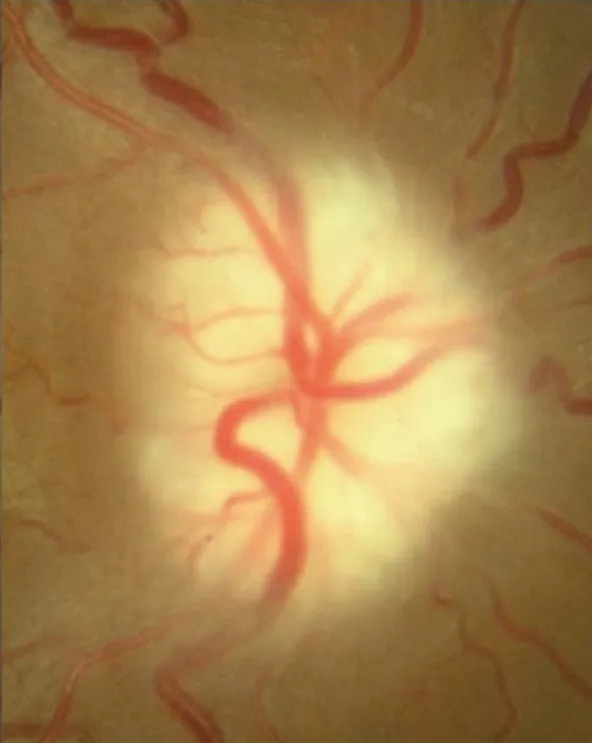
Two weeks later, right optic nerve showing very pale swelling.
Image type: ophthalmic_imaging (fundus_photograph)